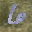
Label: 6